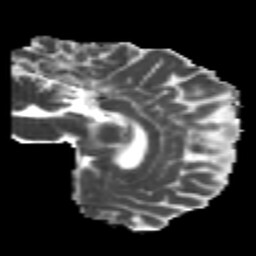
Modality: MD
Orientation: sagittal
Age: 24
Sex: male
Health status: healthy
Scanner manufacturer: philips
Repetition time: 7.475 s
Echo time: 0.08753 s